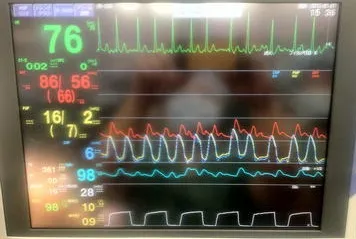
Distal port pressure (yellow line) and proximal port pressure (blue line) showing identical waveforms.
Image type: electrography (ekg)